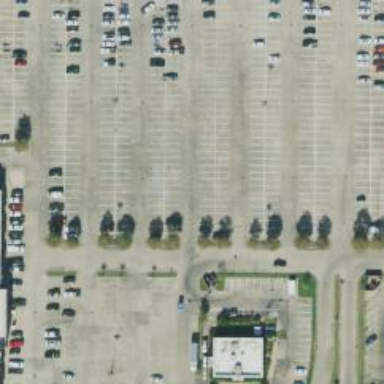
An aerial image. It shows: Parking space is available.